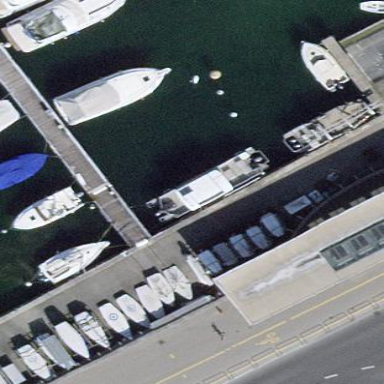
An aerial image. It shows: Commercial mooring area.